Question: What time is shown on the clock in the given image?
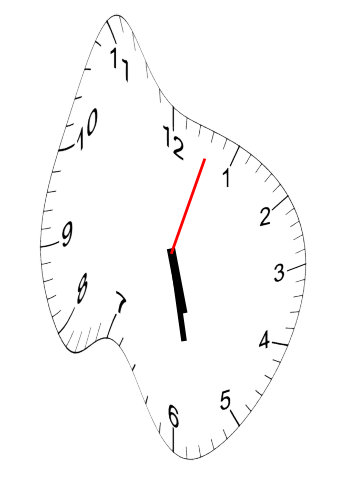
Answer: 05:28:03